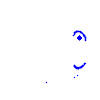
Particle: electron